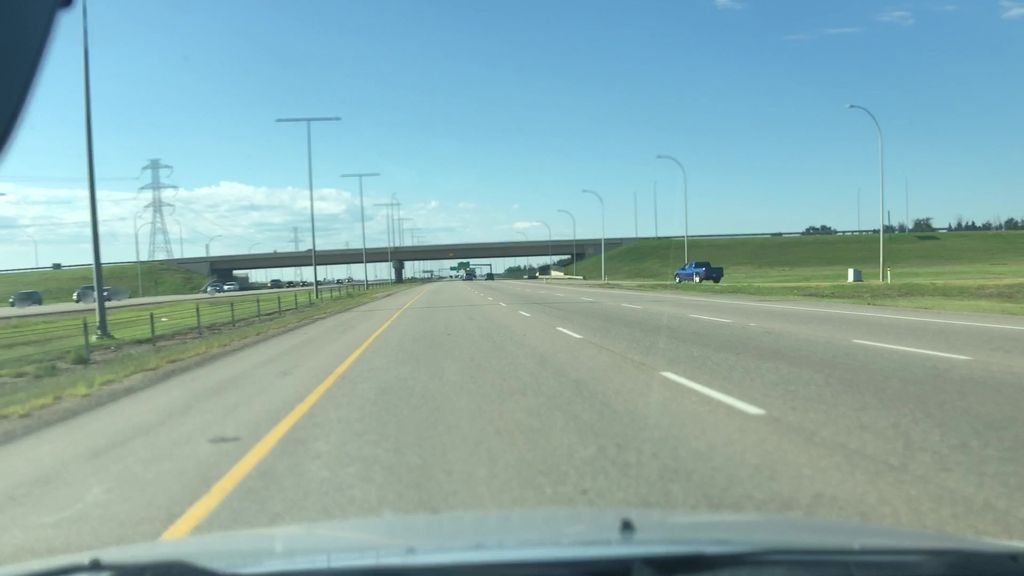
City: edmonton